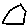
Label: hexagon